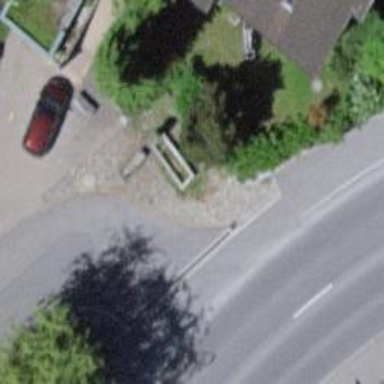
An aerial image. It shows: Beautiful fountain.